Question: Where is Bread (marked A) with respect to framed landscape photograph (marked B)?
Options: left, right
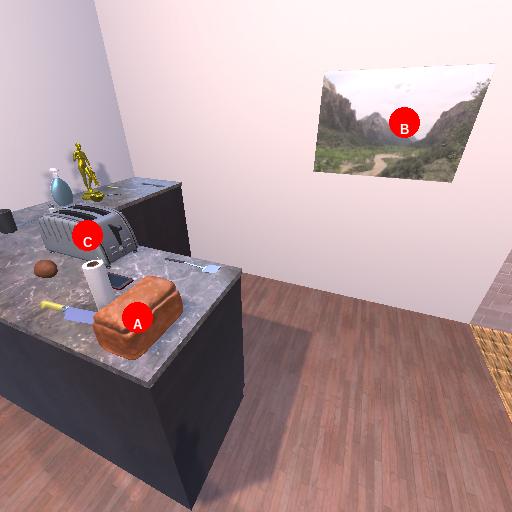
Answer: left